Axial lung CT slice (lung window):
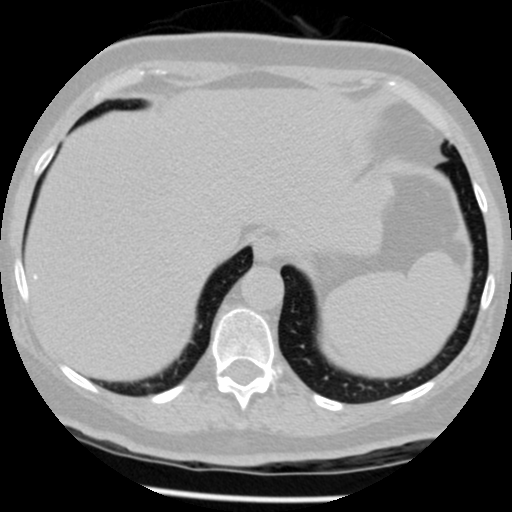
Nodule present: no